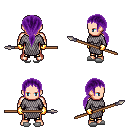
a pixel art fantasy rpg character, male body template, human, light skin, chain mail, gold greaves, purple ponytail hairstyle, gold gloves, white slippers, spear, four views (front, back, left, right), 2x2 character sprite sheet, small pixel art, hard edges, no anti-aliasing